Interaction volume radius: 5 \u00c5
Interaction volume height: 25 \u00c5
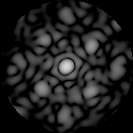
Disorder parameter: 0.544